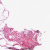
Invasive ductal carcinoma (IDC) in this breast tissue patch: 0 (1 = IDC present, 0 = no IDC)